Question: It seems we can't use the '*iter' to get the value of the element in the iterator.
So is there a easy way to get the value of the ?
I don't want to type the 'iter->xxx._xxx->_xxx' everytime.
I tried to use to remap the string, is there a better way ?
---
I use '*iterator' in the immediately window in Visual Studio 2013.
The iterator is defined as 'std::vector<std::string>::iterator iter = a.begin()'
And I want to check the value of the string which the 'iterator' point to.
But I get the
> There is no operator * matches the operand
[
Why's that ?
Or how can I get the value of the iterator in a easy way?
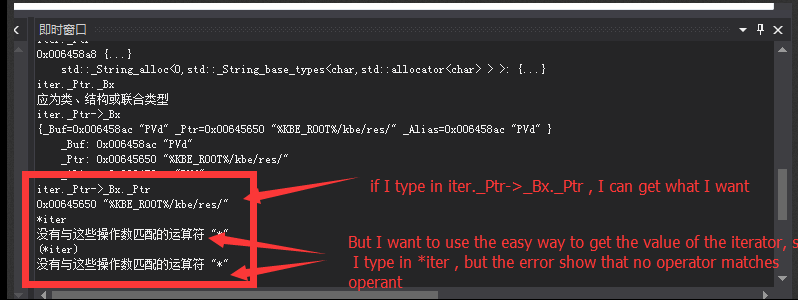
Answer: The '*' operator is overloaded for iterators in order to give you access to their underlying value, and keep the same semantics as pointers. Pointers can be considered, in some context, as iterators, for example when iterating over a C-style array. That's why you can use C- style arrays in STL algorithms.
The immediate window in visual studio seems to not understand that the '*' operator is overloaded for your iterator type. That's why you get this error.